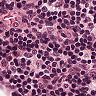
Metastatic tissue present: no